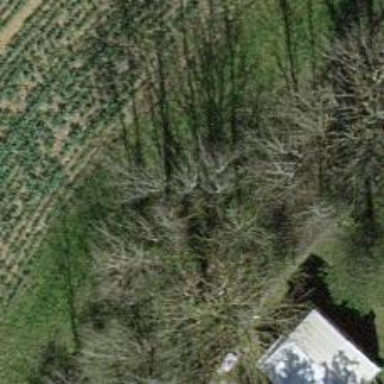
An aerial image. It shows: Mixed leaf-type tree in natural setting.